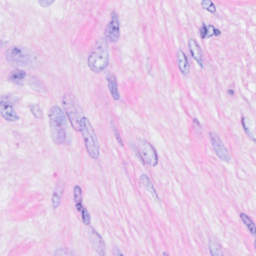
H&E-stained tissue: Breast